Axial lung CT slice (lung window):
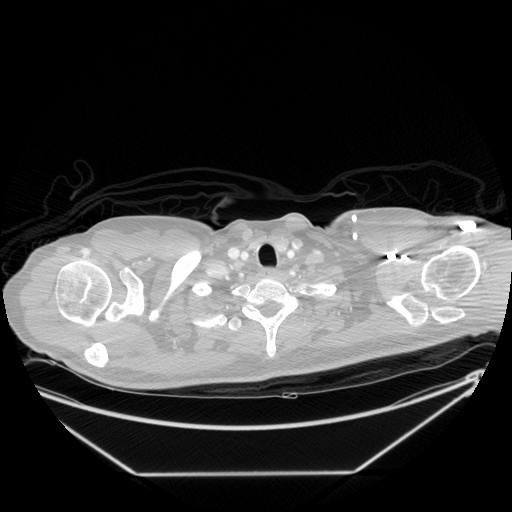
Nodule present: no